Question: I created a sample gxt widget that displays list of record from db.
When I click the refresh button, I would expect the grid data to reload, well it didn't so I thought I could just add an event listener then manually invoke 'grid.getStore().getLoader().load()' The question is, how do I access the 'Refresh' icon or button on the toolbar so I can attach an event to it.
Please see attached image for the refresh icon I want to handle and snippet below:
'''
private PagingToolBar toolBar;
private NumberFormat currency;
private PagingLoader<PagingLoadResult<ModelData>> loader;
private PagingModelMemoryProxy proxy;
private ListStore<PlayerDTO> store;
proxy = new PagingModelMemoryProxy(null);
loader = new BasePagingLoader<PagingLoadResult<ModelData>>(proxy);
loader.setRemoteSort(true);
store = new ListStore<PlayerDTO>(loader);
toolBar = new PagingToolBar(10);
toolBar.bind(loader);
loader.load(0, 10);
'''
This is how I load the proxy from my rpc callback
'''
final AsyncCallback<List<PlayerDTO>> getPlayersCallback = new
AsyncCallback<List<PlayerDTO>>() {
public void onFailure(Throwable arg0) {
arg0.printStackTrace();
}
public void onSuccess(List<PlayerDTO> arg0) {
proxy.setData(arg0) ;
loader.load(0, 10);
}
};
service.getPlayers(getPlayersCallback);
'''
Thanks for your time,
Babajide Prince.
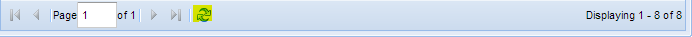
Answer: The refresh button calls loader.load() already, so if one doesn't work, the other won't either. Since you are using a 'PagingModelMemoryProxy', I'm guessing you want to do something more than just loader.load(), as loader.load() is just talking to that local data, and not making a round-trip call to the real server. Is that what you mean it to do?
My guess is that you don't actually want to talk to the memory proxy, but to the server in case of refresh, so loader.load() will still give you nothing.
The refresh icon is a protected field in the 'PagingToolbar' - this means you can subclass the widget and in 'onRender' or so, add another listener to wire in your specific behavior instead of the loader.load() call that will replace the data in the in-memory proxy you are using.